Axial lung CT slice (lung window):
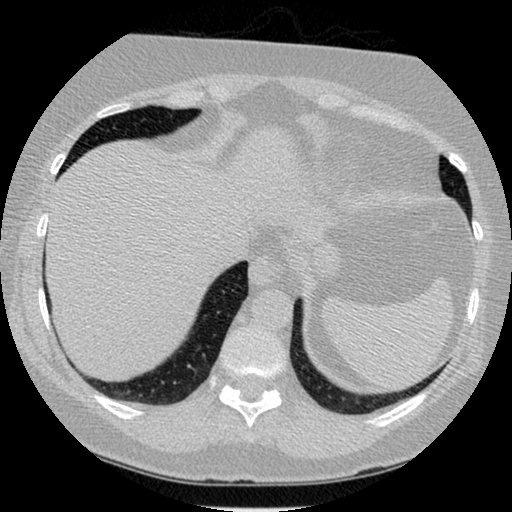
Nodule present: no